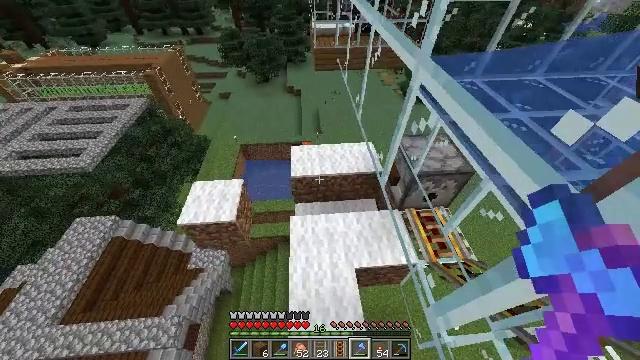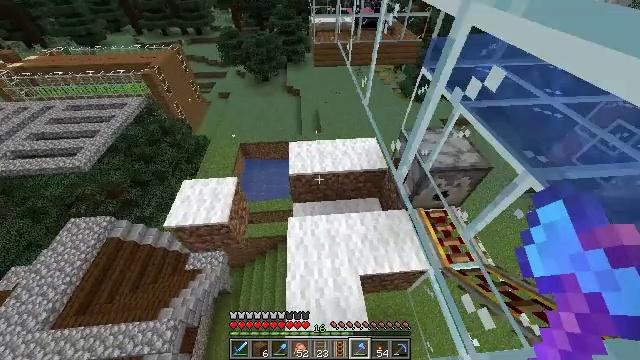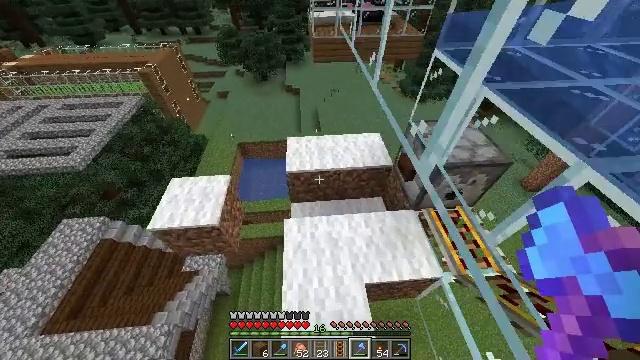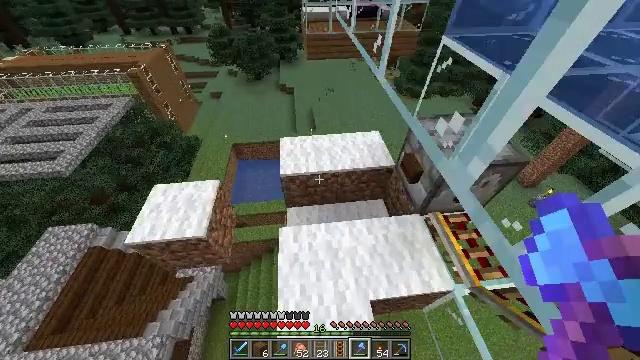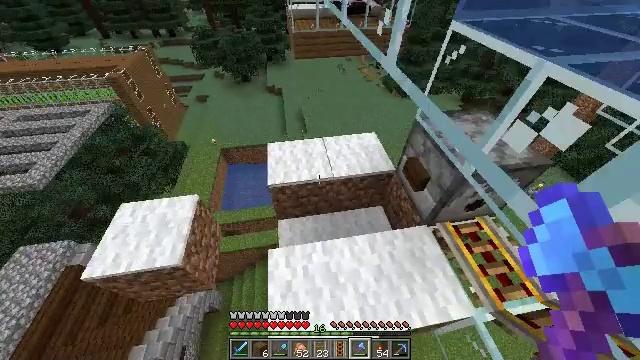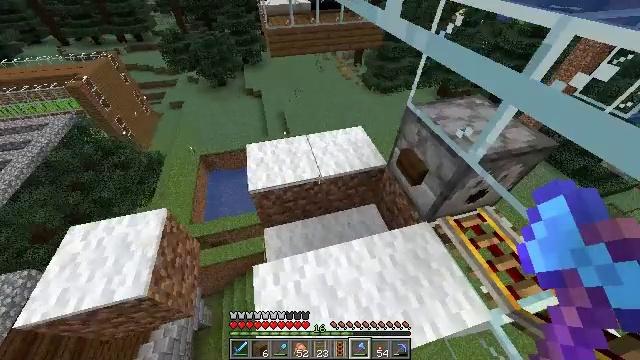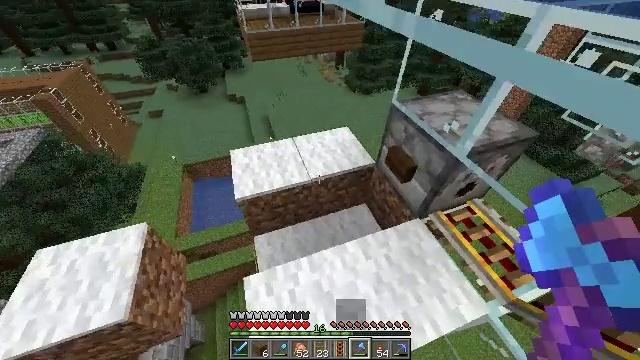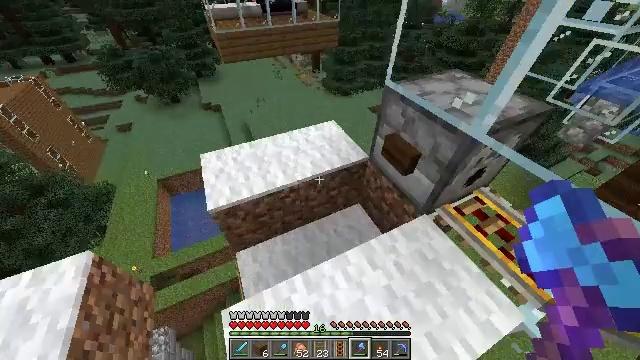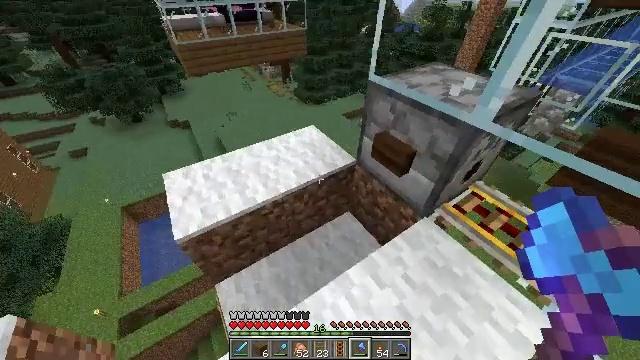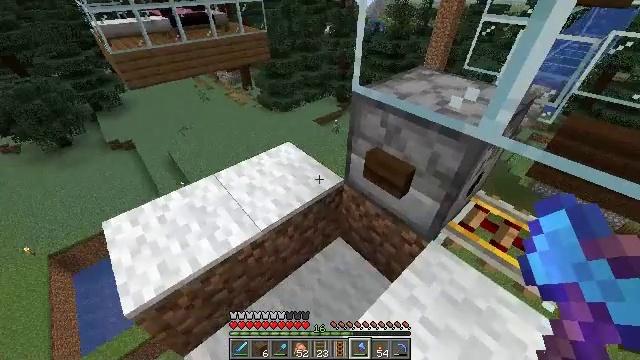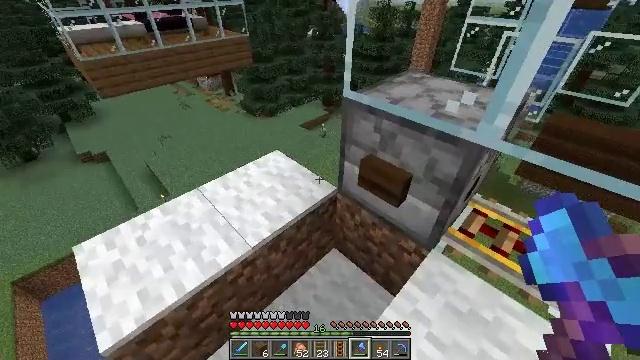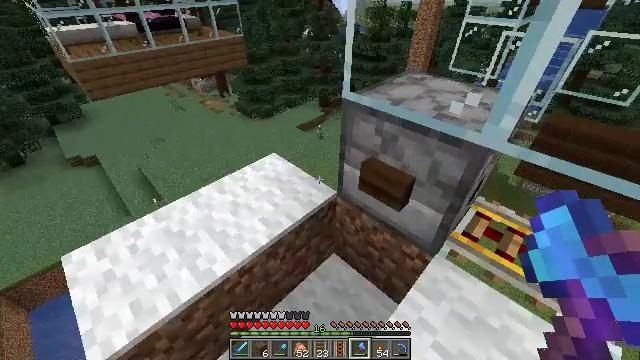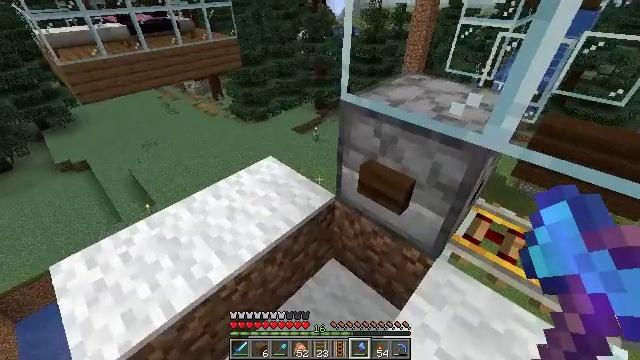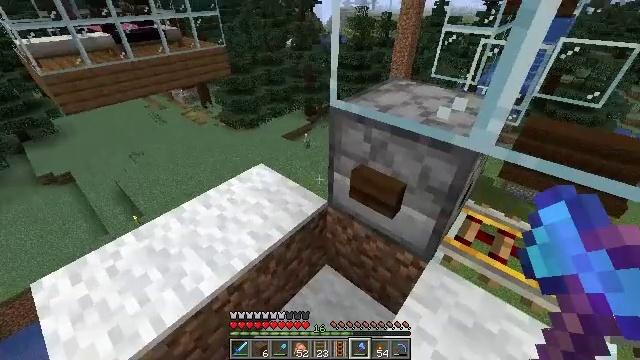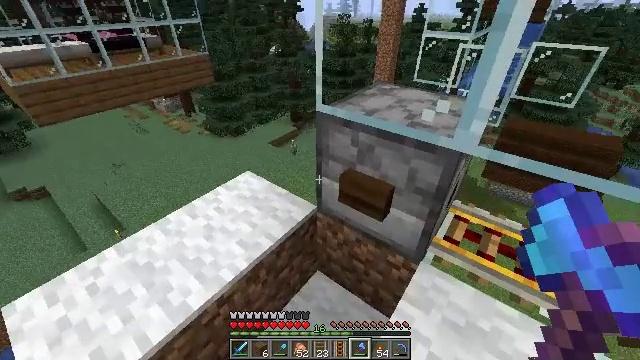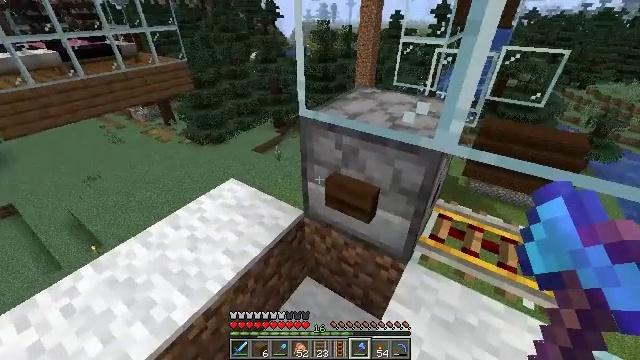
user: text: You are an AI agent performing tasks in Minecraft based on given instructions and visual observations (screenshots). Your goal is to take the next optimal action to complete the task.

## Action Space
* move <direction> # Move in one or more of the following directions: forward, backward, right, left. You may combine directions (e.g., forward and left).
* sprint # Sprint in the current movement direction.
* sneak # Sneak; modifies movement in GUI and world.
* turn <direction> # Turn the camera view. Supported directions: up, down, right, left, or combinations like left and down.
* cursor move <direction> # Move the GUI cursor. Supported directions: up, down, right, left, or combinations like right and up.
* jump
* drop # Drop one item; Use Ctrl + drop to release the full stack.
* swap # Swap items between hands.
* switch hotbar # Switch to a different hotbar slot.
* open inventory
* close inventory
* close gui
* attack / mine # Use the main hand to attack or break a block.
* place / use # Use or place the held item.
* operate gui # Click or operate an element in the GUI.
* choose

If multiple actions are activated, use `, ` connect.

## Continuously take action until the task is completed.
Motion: motion action
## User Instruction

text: Craft a name tag.
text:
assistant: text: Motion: move forward
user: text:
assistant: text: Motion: move forward
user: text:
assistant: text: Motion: move forward, turn right
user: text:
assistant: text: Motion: move forward, turn right
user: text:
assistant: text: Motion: move forward, turn right
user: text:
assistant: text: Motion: move forward, turn right
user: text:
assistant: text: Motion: turn right and up
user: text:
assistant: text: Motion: turn right and up
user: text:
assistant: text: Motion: turn right and up
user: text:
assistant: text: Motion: turn right and up
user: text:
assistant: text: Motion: no_op
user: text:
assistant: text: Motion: turn right
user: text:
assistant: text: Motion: turn right and up
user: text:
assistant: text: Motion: turn right and up
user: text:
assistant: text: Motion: turn right and up
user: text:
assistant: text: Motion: turn right
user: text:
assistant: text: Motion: turn right
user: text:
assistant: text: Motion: turn right and up
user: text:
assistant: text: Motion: no_op
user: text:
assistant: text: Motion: no_op
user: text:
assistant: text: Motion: no_op
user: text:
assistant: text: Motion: use / place
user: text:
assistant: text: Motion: use / place
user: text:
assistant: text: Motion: use / place
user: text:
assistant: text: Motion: no_op
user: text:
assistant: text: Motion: no_op
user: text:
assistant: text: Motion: open gui
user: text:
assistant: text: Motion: no_op
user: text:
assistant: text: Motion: no_op
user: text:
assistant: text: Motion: no_op